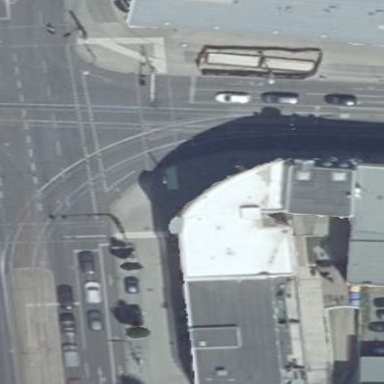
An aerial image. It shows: White apartment building with flat roof made of silver tar paper.